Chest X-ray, AP view. Patient: 30 years old, sex M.
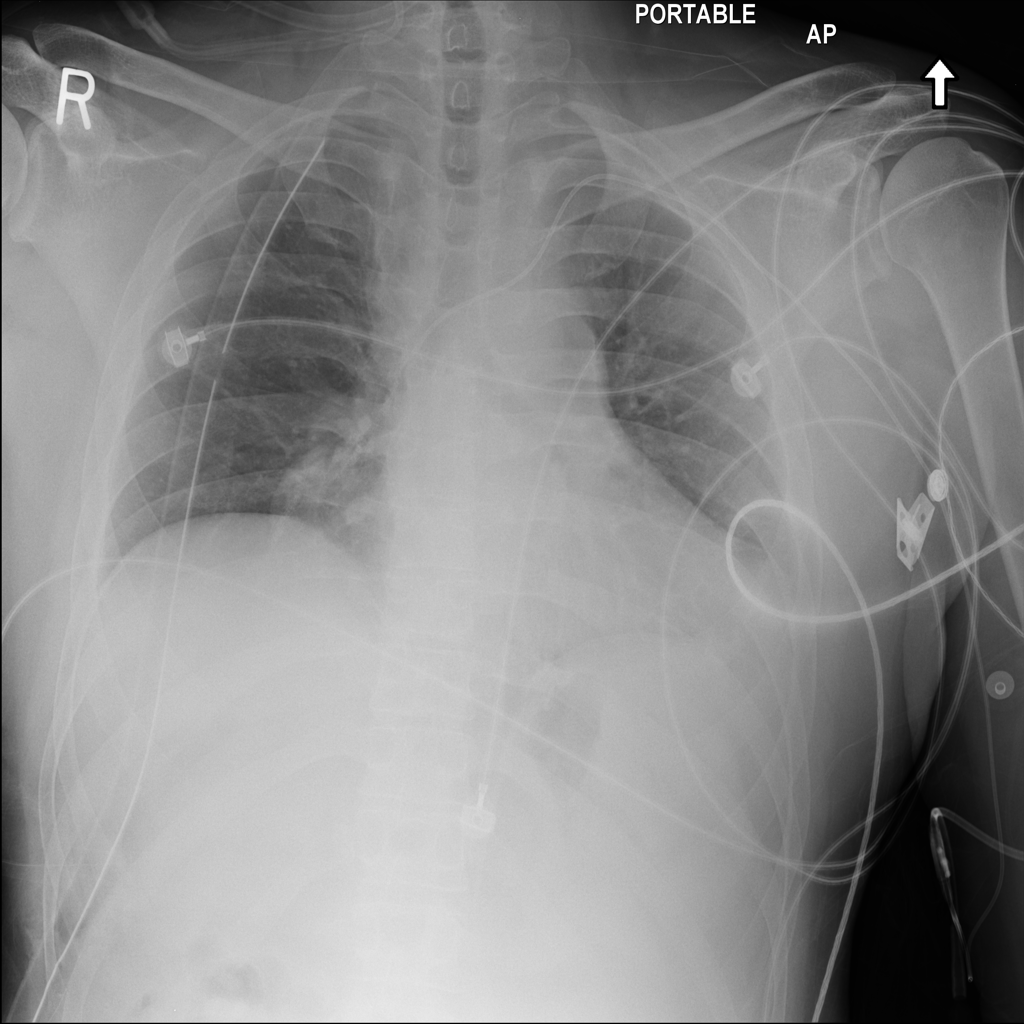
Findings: No Finding